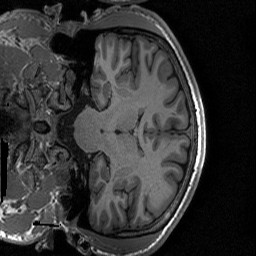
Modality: T1w
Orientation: coronal